Current action and preconditions to check: path_clear

Your task: For each precondition in the list above, predict whether it will hold at this action.

Consider the current scene as observed from the mobile robot's camera, and analyze the predicted future states of all dynamic agents (e.g., people, animals, vehicles, or any moving entities) within the NEXT SECOND.

IMPORTANT: Only answer "very likely" if you are absolutely certain—based on strong, clear evidence—that a dynamic agent will violate the precondition in the predicted future state. Do NOT answer "very likely" for unlikely, ambiguous, or low-probability risks.

Ask yourself for each precondition: Is there a high probability, with clear and convincing evidence, that the predicted future states of any dynamic agent will interfere with the predicted future state of the currently executing action within the NEXT SECOND, causing that precondition to fail?

Assess the risk level based on these predictions. Use "likely" or "very likely" if motions create a clear risk of interference.

Use "neutral" or "improbable" if agents are nearby but their predicted paths are clearly diverging or non-conflicting.

Failure Risk Categories: "very improbable", "improbable", "neutral", "likely", "very likely"

Answer Format: Output ONLY the probability_of_failure value from these categories: "very improbable", "improbable", "neutral", "likely", "very likely"

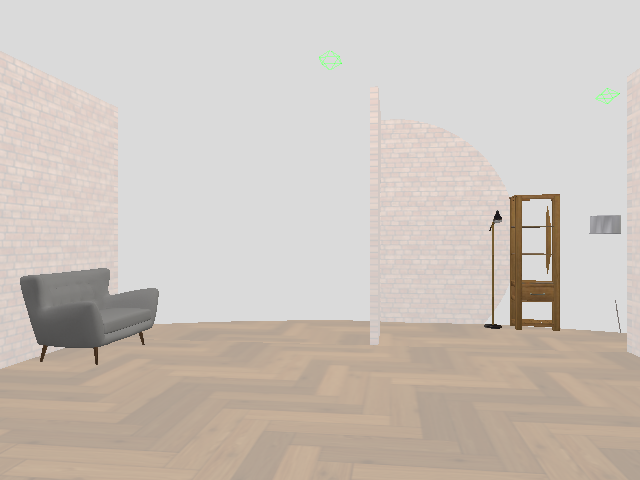

Answer: very improbable